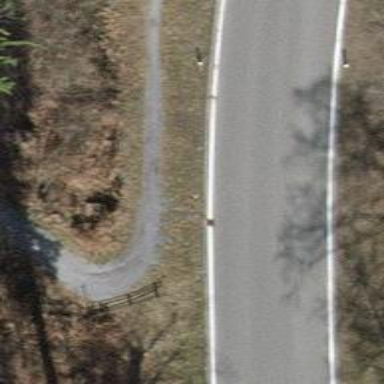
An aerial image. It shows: Path with fine gravel surface.